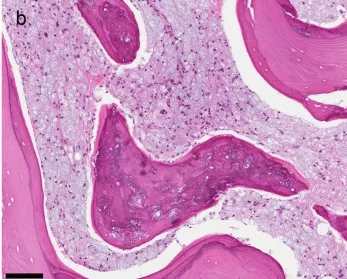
Pathological fractures and bone destruction: radiological and biopsy findings. (b) Biopsy from the right greater trochanter (H&E): The marrow space is filled with histiocytes with the bluish vacuoles characteristic of PVP-deposition. The bone trabecula has empty lacunar spaces and contains a bluish material. Scale bar 50 mum.
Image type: pathology (h&e)